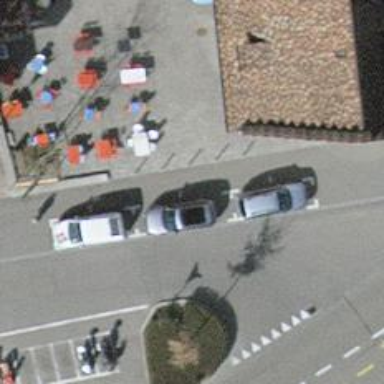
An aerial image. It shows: Asphalt parking space.